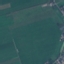
Land use / land cover class: Pasture